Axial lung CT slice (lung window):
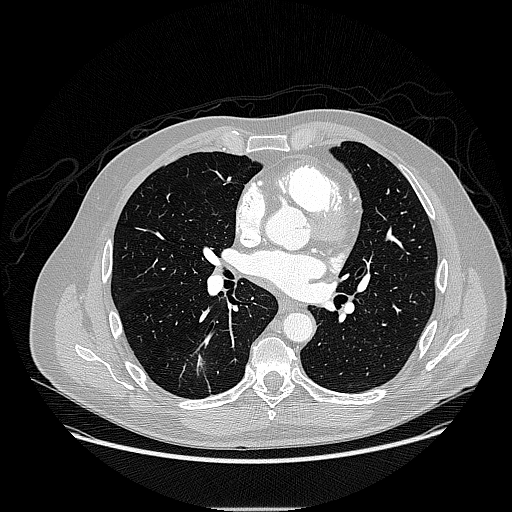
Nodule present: yes
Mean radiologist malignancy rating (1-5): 3.75